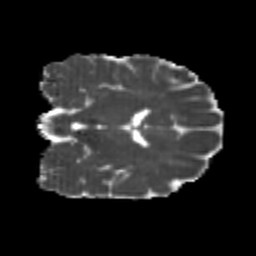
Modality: MD
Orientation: coronal
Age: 22
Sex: female
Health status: healthy
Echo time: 0.074 s